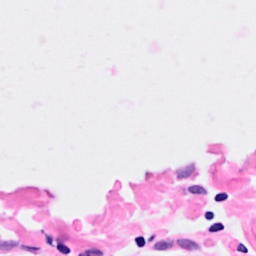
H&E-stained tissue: Breast